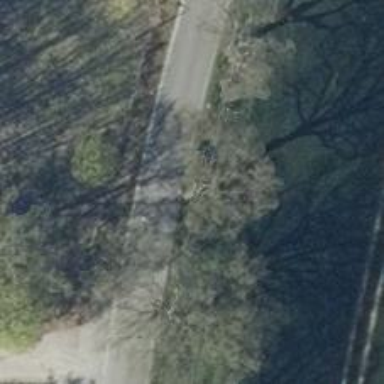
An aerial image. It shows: Secondary road with asphalt surface.